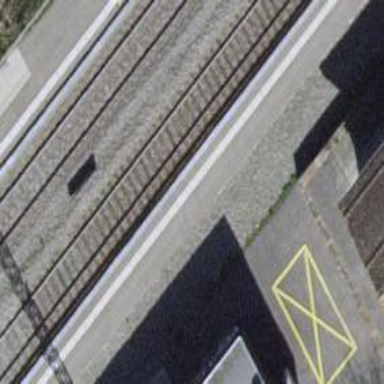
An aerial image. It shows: Stop position for public transport at railway stop.